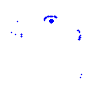
Particle: pion